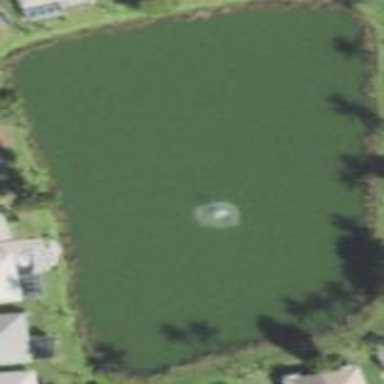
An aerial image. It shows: Pond surrounded by natural water.